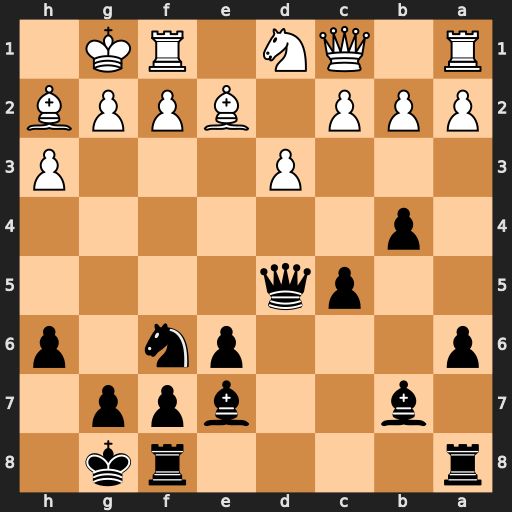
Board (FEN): r4rk1/1b2bpp1/p3pn1p/2pq4/1p6/3P3P/PPP1BPPB/R1QN1RK1
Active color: b
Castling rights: -
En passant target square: -
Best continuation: Qxg2#